Interaction volume radius: 10 \u00c5
Interaction volume height: 30 \u00c5
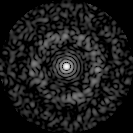
Disorder parameter: 0.8443